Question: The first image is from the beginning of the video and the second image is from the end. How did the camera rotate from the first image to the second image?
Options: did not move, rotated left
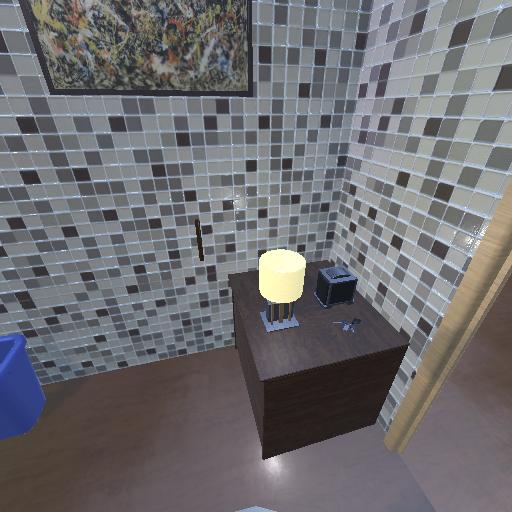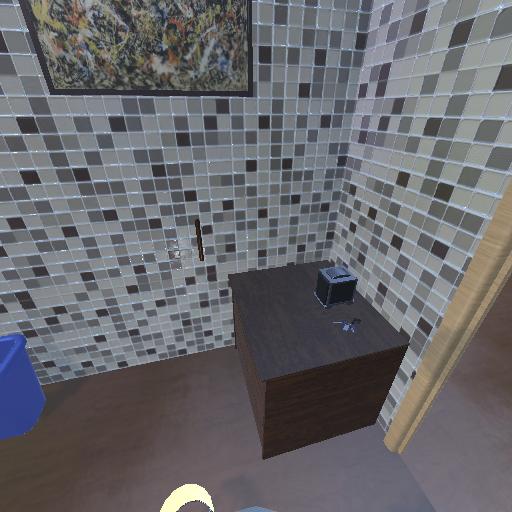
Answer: did not move